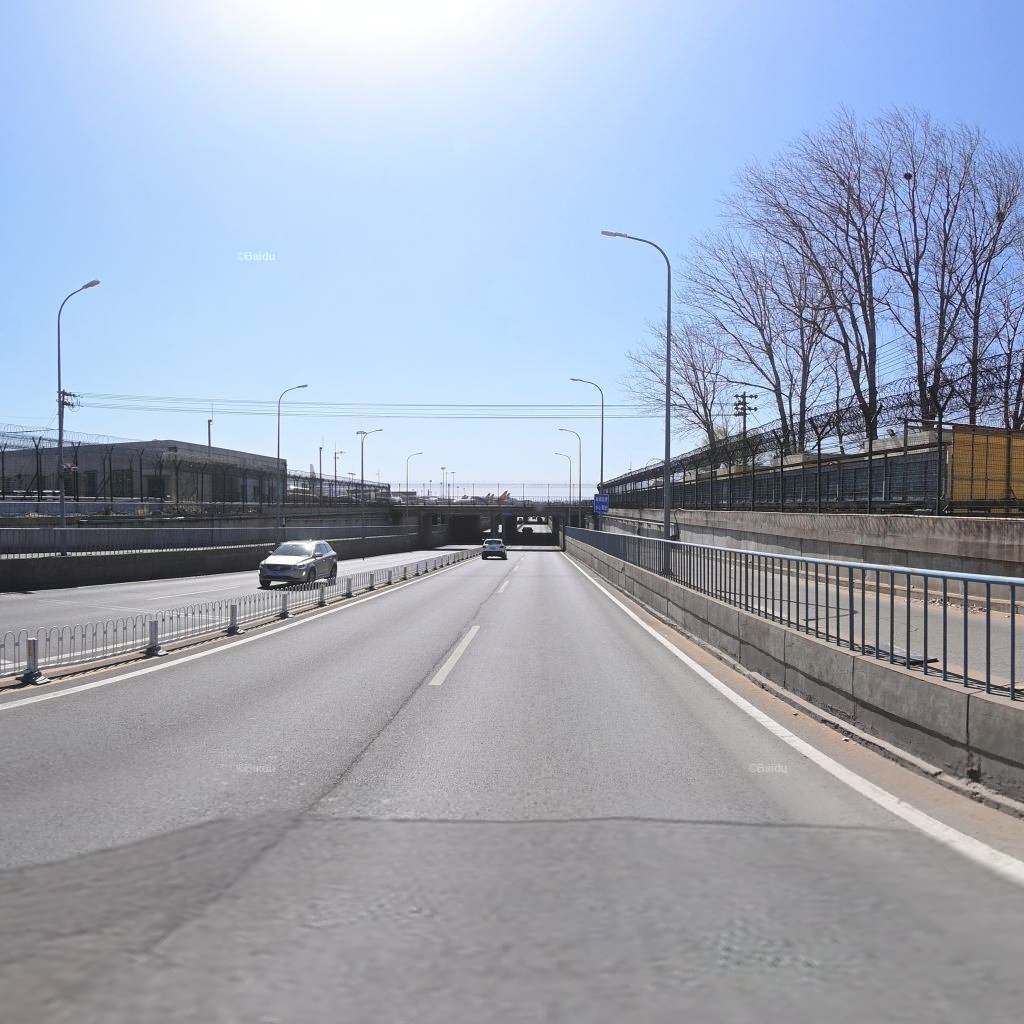
Region: Chaoyang
Road damage annotations: longitudinal crack